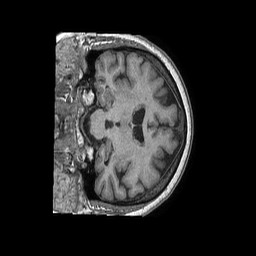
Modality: T1w
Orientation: coronal
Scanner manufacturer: philips
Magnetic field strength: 1.5 T
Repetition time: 0.007528 s
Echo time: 0.003438 s